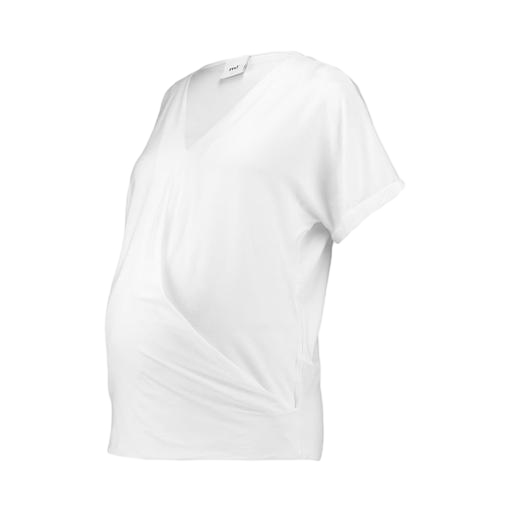
white draped t-shirt, white diane maternity top, faux wrap maternity top, white background